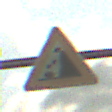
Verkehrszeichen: SteinschlagRechts
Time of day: Midday
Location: Outdoor (RoadRail)
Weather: PartlyCloudy
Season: NotSpecified
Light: Natural